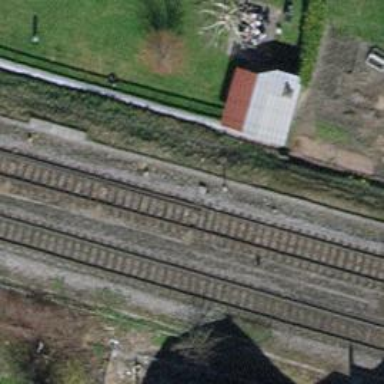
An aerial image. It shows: Railway switch.